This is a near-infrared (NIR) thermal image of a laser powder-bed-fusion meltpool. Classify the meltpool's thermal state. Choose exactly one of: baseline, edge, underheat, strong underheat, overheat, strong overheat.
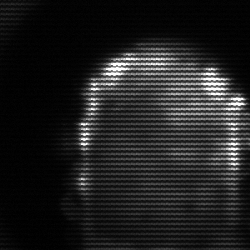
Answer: baseline